Question: I have the three 'DateTimePicker', where one of them is the interval between startdate and enddate. In a part of the code, I update 'startdate.Value' and 'enddate.Value', whose 'ValueChanged' events update 'interval.Value'.

Everything works fine when the value in 'interval' doesn't need to be changed manually. But when I need to change it manually, it causes a 'StackOverflow' exception, because when 'final.Value' is set, it causes interval's 'ValueChanged' event to trigger, which changes 'final.Value', and so on.
This the ValueChanged handler for 'startdate' and 'enddate':
'''
private void dates_ValueChanged(object sender, EventArgs e)
{
if (startdate.Value < enddate.Value)
{
TimeSpan diff = enddate.Value - startdate.Value;
DateTime newInterval = new DateTime(startdate.Value.Year, startdate.Value.Month, startdate.Value.Day, diff.Hours, diff.Minutes, diff.Seconds);
if (interval.Value != newInterval)
interval.Value = newInterval;
}
}
'''
And this is the ValueChanged handler for 'interval', which causes the 'StackOverflow' exception:
'''
private void interval_ValueChanged(object sender, EventArgs e)
{
int seconds = intervaloDP.Value.Hour * 3600 + intervaloDP.Value.Minute * 60 + intervaloDP.Value.Second;
finalDP.Value = finalDP.Value.AddSeconds(seconds);
}
'''
Is there a way to change this code and make it work the way I need it to work?
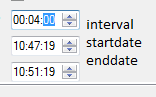
Answer: Make sure that there is always an exit condition:
'''
var dtm = startDP.Value.AddSeconds(seconds);
if (dtm != finalDP.Value)
finalDP.Value = dtm;
'''
This way, the event won't fire if there is no change to make.
Changed code so that seconds are added to startDP, not finalDP.